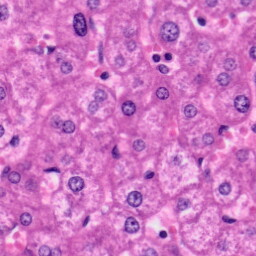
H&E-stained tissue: Liver